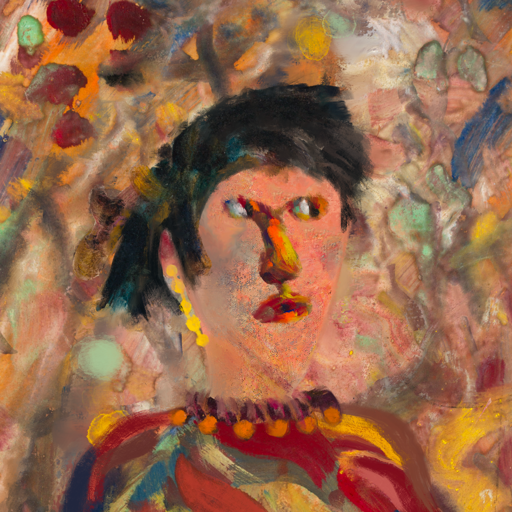
Background: Mother_And_Son_Mother, Head And Neck Side: Irani, Face Side: An_Impression, Bust: Mother_And_Son_Son, Hair Side: Pipe, Head Accessory: Blank, Second Necklace: Blank, Necklace: Doll, Baby: Blank